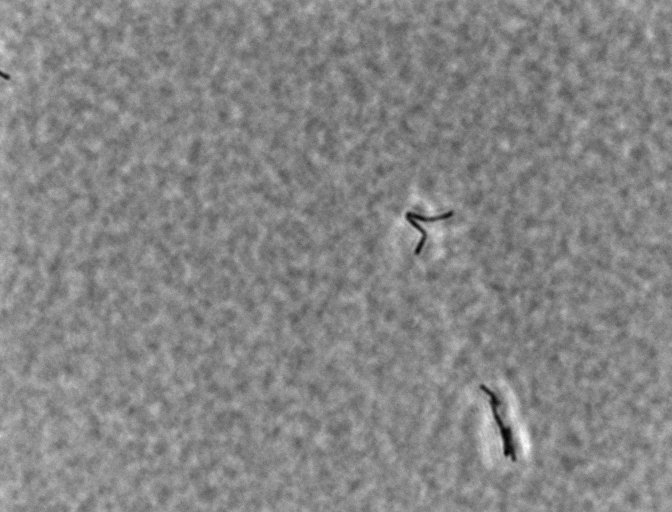
Phase contrast microscopy, 60x objective, 3 h incubation